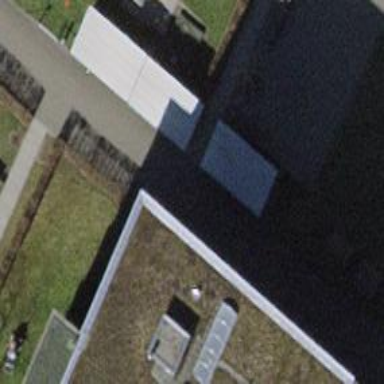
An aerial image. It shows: Bicycle parking area located on the roof of building.